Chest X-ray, PA view. Patient: 63 years old, sex M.
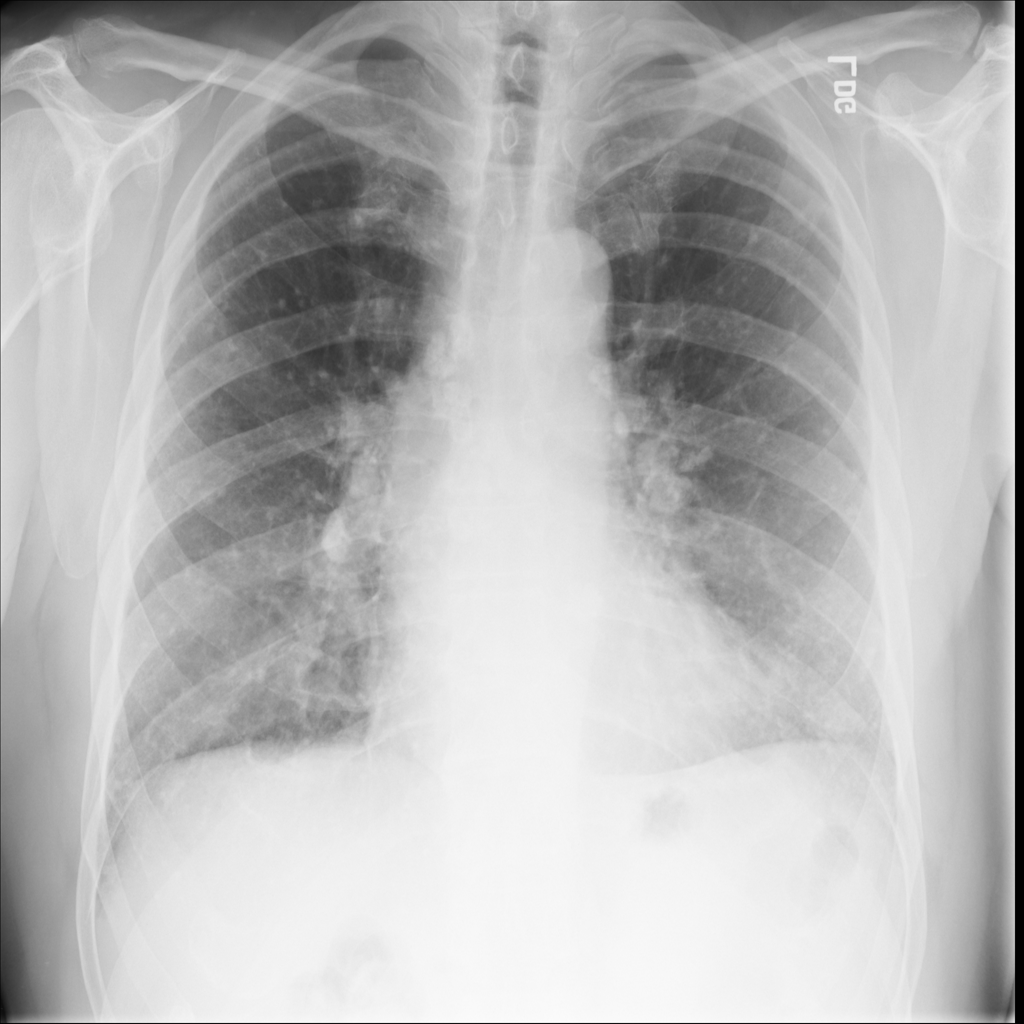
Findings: No Finding